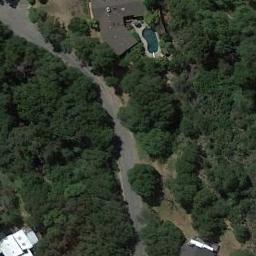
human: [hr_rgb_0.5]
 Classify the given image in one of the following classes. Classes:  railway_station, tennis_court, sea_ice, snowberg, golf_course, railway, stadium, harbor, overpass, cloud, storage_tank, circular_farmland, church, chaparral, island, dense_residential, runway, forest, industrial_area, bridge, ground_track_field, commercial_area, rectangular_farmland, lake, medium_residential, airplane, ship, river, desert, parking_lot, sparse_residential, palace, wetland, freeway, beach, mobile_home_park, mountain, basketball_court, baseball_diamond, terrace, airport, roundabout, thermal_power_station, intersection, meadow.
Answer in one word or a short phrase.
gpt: forest